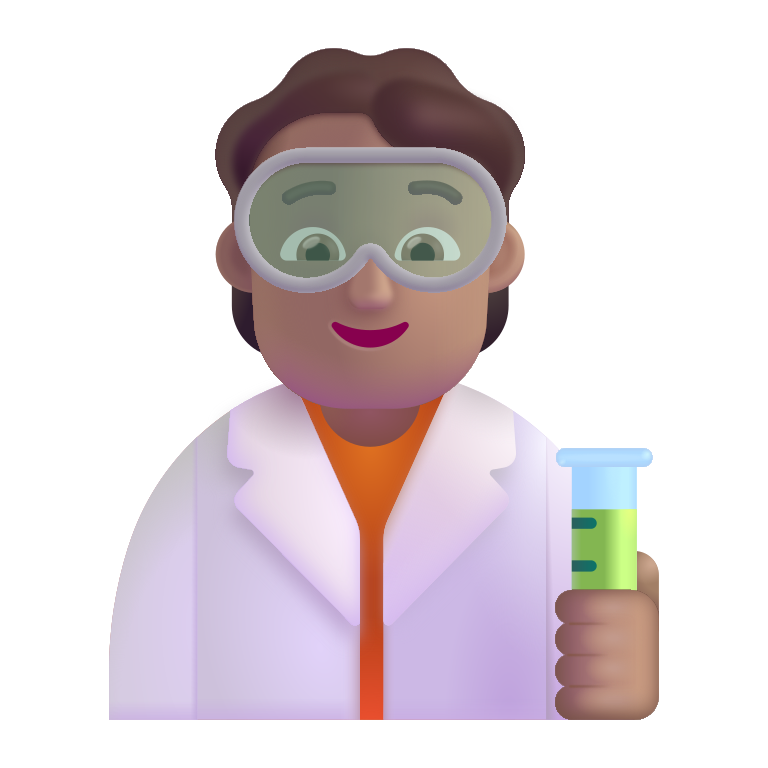
scientist color